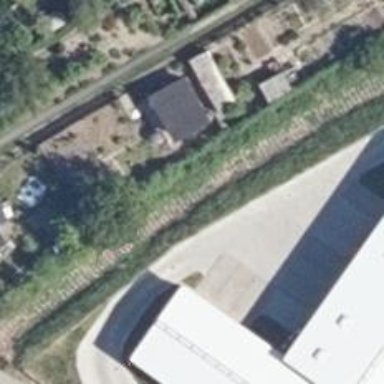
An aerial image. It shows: Abandoned railway.